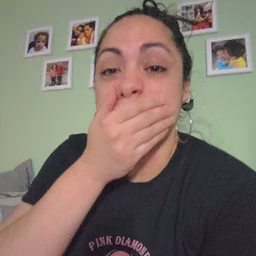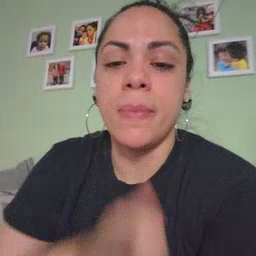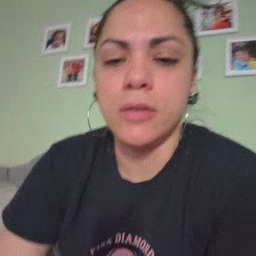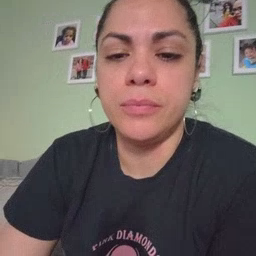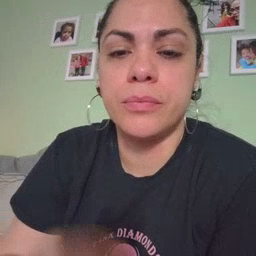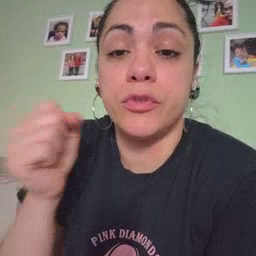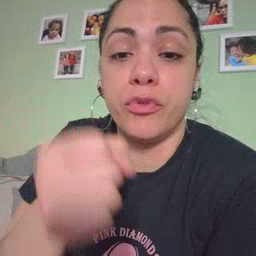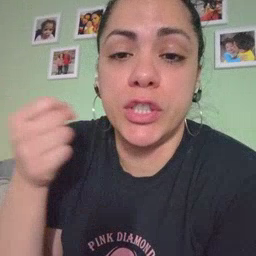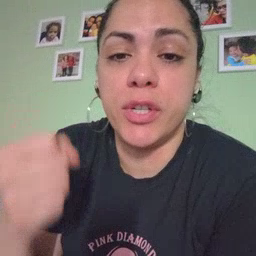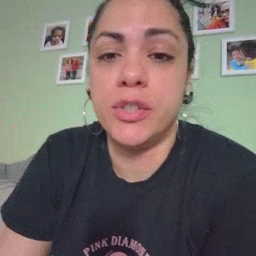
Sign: refrigerator